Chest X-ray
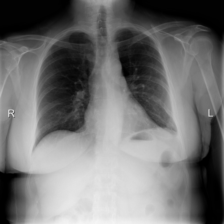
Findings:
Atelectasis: positive
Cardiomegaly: negative
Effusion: negative
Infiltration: negative
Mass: negative
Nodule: negative
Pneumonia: negative
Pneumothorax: negative
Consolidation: negative
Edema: negative
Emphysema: negative
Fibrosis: negative
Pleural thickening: negative
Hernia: negative